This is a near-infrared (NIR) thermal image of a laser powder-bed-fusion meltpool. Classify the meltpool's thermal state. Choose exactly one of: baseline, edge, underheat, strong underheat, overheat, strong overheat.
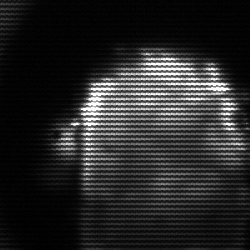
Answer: baseline